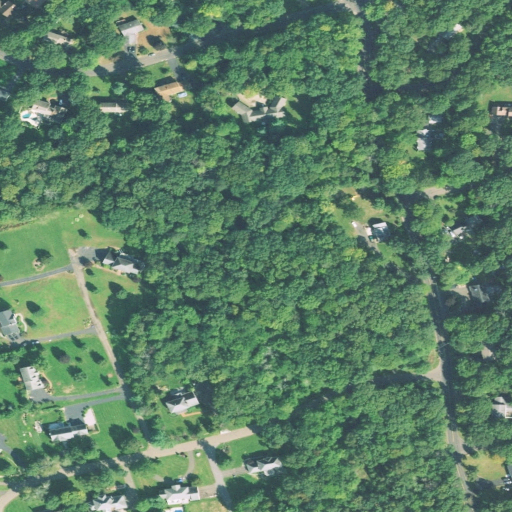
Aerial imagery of mountain in Connecticut named Hungry Hill containing open development, deciduous forest, low intensity development, mixed forest, woody wetlands, medium intensity development, pasture, and grassland